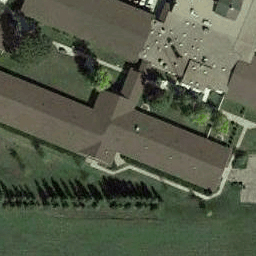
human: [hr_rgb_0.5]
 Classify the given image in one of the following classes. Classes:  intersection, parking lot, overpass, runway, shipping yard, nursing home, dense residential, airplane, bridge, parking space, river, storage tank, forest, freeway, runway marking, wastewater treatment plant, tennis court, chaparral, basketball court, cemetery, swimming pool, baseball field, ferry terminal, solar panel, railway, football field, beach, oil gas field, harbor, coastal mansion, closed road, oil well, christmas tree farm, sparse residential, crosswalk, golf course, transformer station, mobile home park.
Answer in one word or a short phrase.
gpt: nursing home